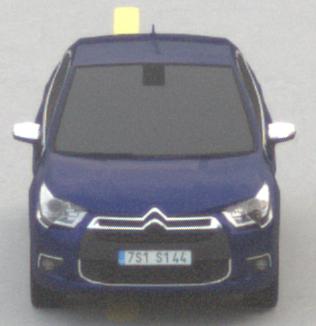
Make: Citroen
Model: DS 4 VTi 120
Detailed model: DS 4
Model produced from: 2011/05
Model produced until: 2015/01
Doors: 5
Color: blue
Road condition: dry road
Daytime: morning or afternoon
Contrast: low contrast